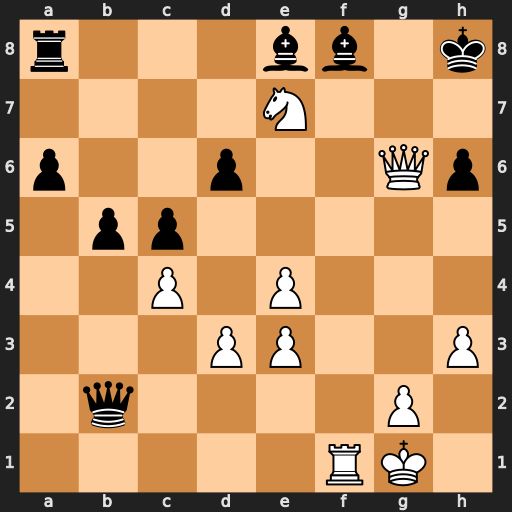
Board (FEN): r3bb1k/4N3/p2p2Qp/1pp5/2P1P3/3PP2P/1q4P1/5RK1
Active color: w
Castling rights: -
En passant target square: -
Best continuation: Rxf8#